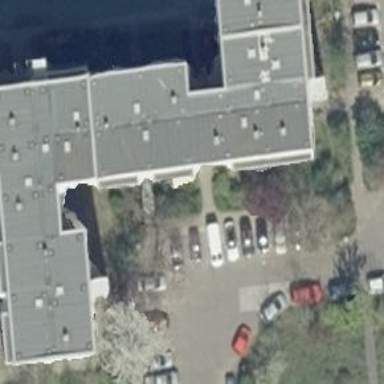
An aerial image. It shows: Flat-roofed apartment building.